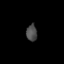
Tissue: lung
Cell type: Endothelial cells
Senescence score: 0.6324
Nuclear area (px): 178
Mean DAPI intensity: 73.82